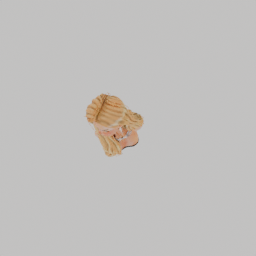
Label: people